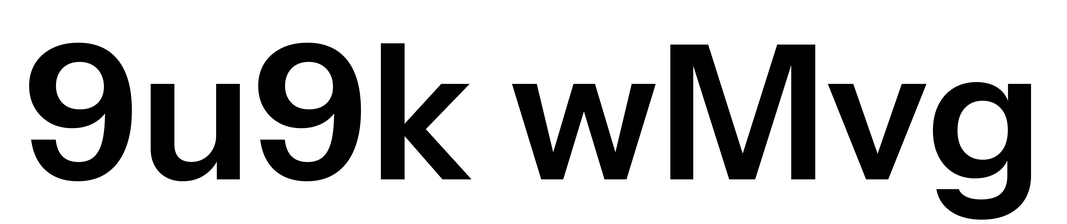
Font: InstrumentSans_SemiBold